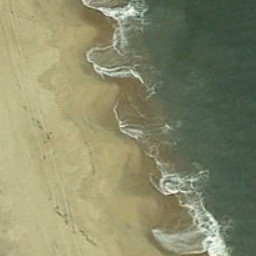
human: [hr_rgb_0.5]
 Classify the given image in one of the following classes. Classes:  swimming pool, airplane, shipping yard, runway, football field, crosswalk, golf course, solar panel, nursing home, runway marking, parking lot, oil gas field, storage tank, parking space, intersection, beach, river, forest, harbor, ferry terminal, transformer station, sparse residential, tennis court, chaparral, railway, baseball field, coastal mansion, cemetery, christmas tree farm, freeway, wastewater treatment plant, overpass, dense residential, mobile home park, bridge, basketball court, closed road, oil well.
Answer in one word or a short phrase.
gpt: beach